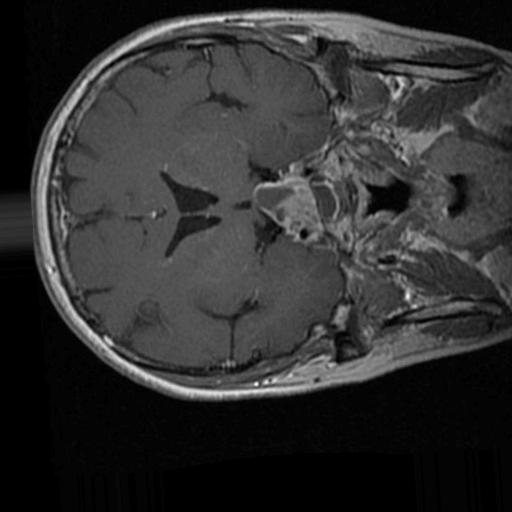
Label: brain_tumor